Question: '''
function functionAdd() {
/* **> here I add cells and rows to the table** */
var table = document.getElementById("id");
var row = table.insertRow(1);
var cell = row.insertCell(0);
var cell1 = row.insertCell(1);
var cell2 = row.insertCell(2);
var cell3 = row.insertCell(3);
cell.innerHTML = "New function";
cell1.innerHTML = "<div class='row'>"+
" <button type='button' id='on'>ON</button>"+
" <button type='button' id='off'>OFF</button>"+
"</div>";
cell1.style.width = '100px';
cell2.innerHTML = "&nbsp;&nbsp;&nbsp;&nbsp;&nbsp;<img src='greenPoint.png' style = 'width: 10px; height:10px;'>"
cell3.innerHTML = "&nbsp;&nbsp;&nbsp;&nbsp;&nbsp;<img src='deleteIcon.png' style = 'width: 20px; height:20px;'>"
/* **> there is the condition for buttons** */
document.getElementById('on').disabled = false;
document.getElementById('off').disabled = false;
//on click changes on/off to green
document.getElementById('on').onclick = function(){
this.disabled = true;
document.getElementById('off').disabled = false;
if (this.disabled == false) {
document.getElementById('off').disabled = true;
}else if (this.disabled == true) {
document.getElementById('off').disabled = false;
}
cell2.innerHTML = "&nbsp;&nbsp;&nbsp;&nbsp;&nbsp;<img src='greenPoint.png' style = 'width: 10px; height:10px;'>"
}
//on click changes on/off to red
document.getElementById('off').onclick = function(){
this.disabled = true;
document.getElementById('on').disabled = false;
cell2.innerHTML = "&nbsp;&nbsp;&nbsp;&nbsp;&nbsp;<img src='redPoint.png' style = 'width: 10px; height:10px;'>"
}
}
'''
'''
table
{
margin: 0 auto;
width:350px;
height:100px;
}
.row
{
text-align: center;
}
.log{
margin: 200px 455px;
background-color: #2980b9;
border-radius: 4px;
}
.input{
padding-top: 20px;
padding-bottom: 20px;
margin-left: 35px;
}
input{
margin-top: 10px;
margin-left: 20px;
}
'''
'''
<!DOCTYPE html PUBLIC "-//W3C//DTD XHTML 1.0 Transitional//EN" "http://www.w3.org/TR/xhtml1/DTD/xhtml1-transitional.dtd">
<html xmlns="http://www.w3.org/1999/xhtml">
<head>
<title></title>
<link rel="stylesheet" href="style.css" type="text/css">
</head>
<body>
<div id="vizibilitate">
<input type="button" value="Add" onclick="functionAdd()">
<table id="id" style="border:1px solid black; border-radius: 3px;">
<tr>
<th>denumirea</th>
<th>statut</th>
<th>on/off</th>
<th >delete</th>
</tr>
<tr>
</tr>
</table>
</div>
</body>
</html>
'''
This is how it looks like]:

I can make changes only on first line for on and off but other lines have disabled buttons.
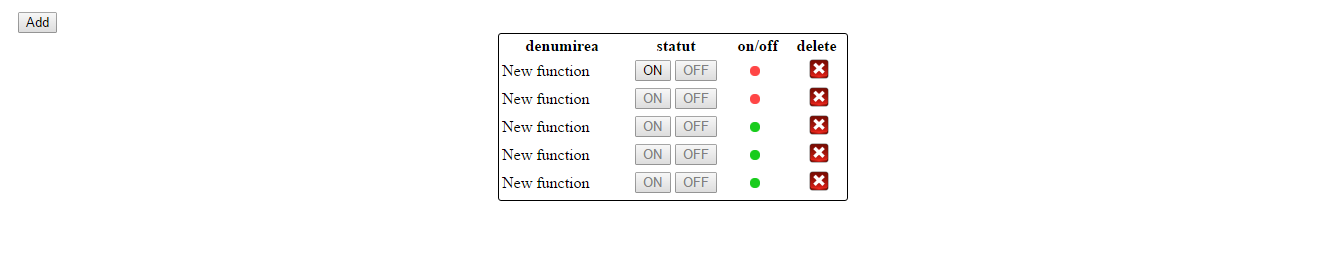
Answer: I've got the solution.. it took a while
So there it is
'''
</head>
<body>
<script type="text/javascript">
var contor=0;
function functionAdd() {
var index=contor;
var table = document.getElementById("id");
var row = table.insertRow(1);
var cell = row.insertCell(0);
var cell1 = row.insertCell(1);
var cell2 = row.insertCell(2);
var cell3 = row.insertCell(3);
cell.innerHTML = "&nbsp;&nbsp;&nbsp;&nbsp;&nbsp;&nbsp;&nbsp;&nbsp;New function";
cell1.innerHTML = "<div class='row'>"+
" <button type='button' id='on"+index+"'>ON</button>"+
" <button type='button' id='off"+index+"'>OFF</button>"+
"</div>";
cell1.style.width = '100px';
cell2.innerHTML = "&nbsp;&nbsp;&nbsp;&nbsp;&nbsp;<img src='greenPoint.png' style = 'width: 10px; height:10px;'>"
cell3.innerHTML = "&nbsp;&nbsp;&nbsp;&nbsp;&nbsp;<img src='deleteIcon.png' style = 'width: 20px; height:20px;'>"
document.getElementById("on"+index).disabled = true;
document.getElementById("off"+index).disabled = false;
//La click se schimba indicatorul on/off la verde
document.getElementById("on"+index).onclick =function(){ generatorOn(index, cell2);};
//La click se schimba indicatorul on/off la rosu
document.getElementById("off"+index).onclick =function(){ generatorOff(index, cell2);};
contor++;
//console.log(contor);
}
function generatorOn(rowNumber, cell2){
cell2.innerHTML = "&nbsp;&nbsp;&nbsp;&nbsp;&nbsp;<img src='greenPoint.png' style = 'width: 10px; height:10px;'>";
document.getElementById("on"+rowNumber).disabled = true;
document.getElementById("off"+rowNumber).disabled = false;
}
function generatorOff(rowNumber, cell2){
cell2.innerHTML = "&nbsp;&nbsp;&nbsp;&nbsp;&nbsp;<img src='redPoint.png' style = 'width: 10px; height:10px;'>";
document.getElementById("on"+rowNumber).disabled = false;
document.getElementById("off"+rowNumber).disabled = true;
}
function generatorOff(rowNumber, cell3){
cell3.innerHTML = "&nbsp;&nbsp;&nbsp;&nbsp;&nbsp;<img src='deleteIcon.png' style = 'width: 20px; height:20px;'>";
}
</script>
<div id="vizibilitate">
<input type="button" value="Add function" onclick="functionAdd()" style="border-radius: 5px; margin-left: 500px; width:350px; height: 30px;">
<table id="id" style="border: 1px solid black; border-radius: 3px;">
<tr>
<th>denumirea</th>
<th>statut</th>
<th>on/off</th>
<th >delete</th>
</tr>
<tr>
</tr>
</table>
</div>
</body>
</html>
'''
hope it was useful for others who had the same problem as me..enjoy!